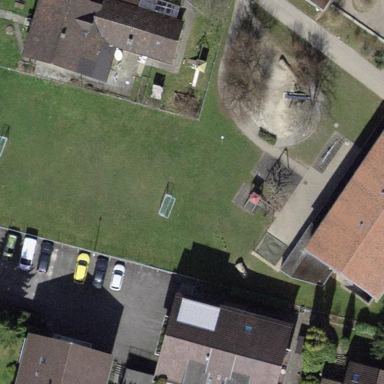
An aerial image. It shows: Playground area for leisure land.